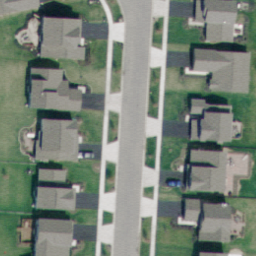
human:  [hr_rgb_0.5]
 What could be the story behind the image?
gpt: medium residential